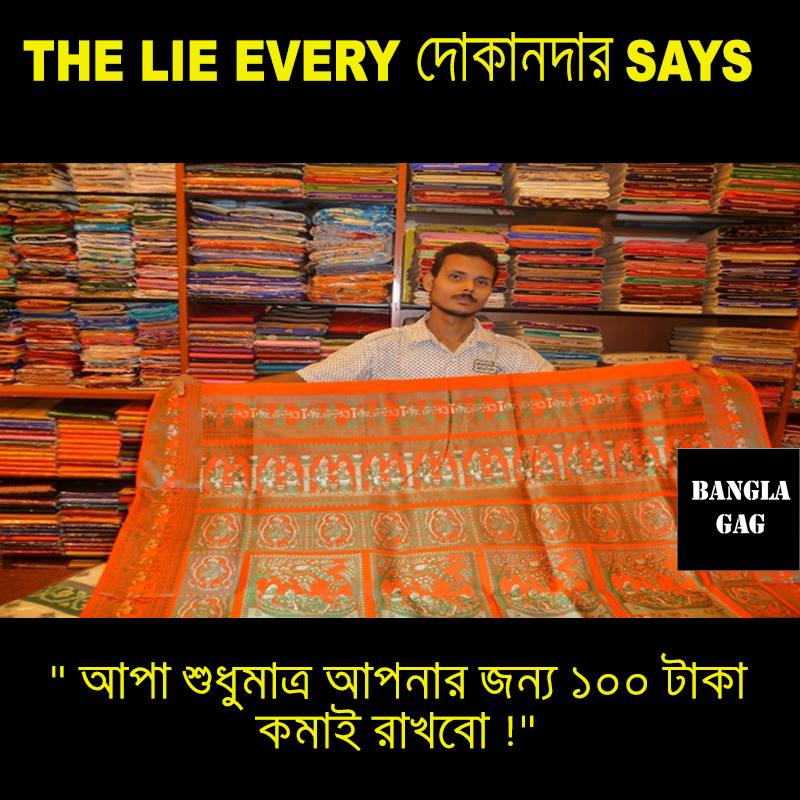
Caption: THE LIE EVERY দোকানদার SAYS  "আপা শুধুমাত্র আপনার জন্য ১০০ টাকা কমাই রাখবো ! "
Label: hate